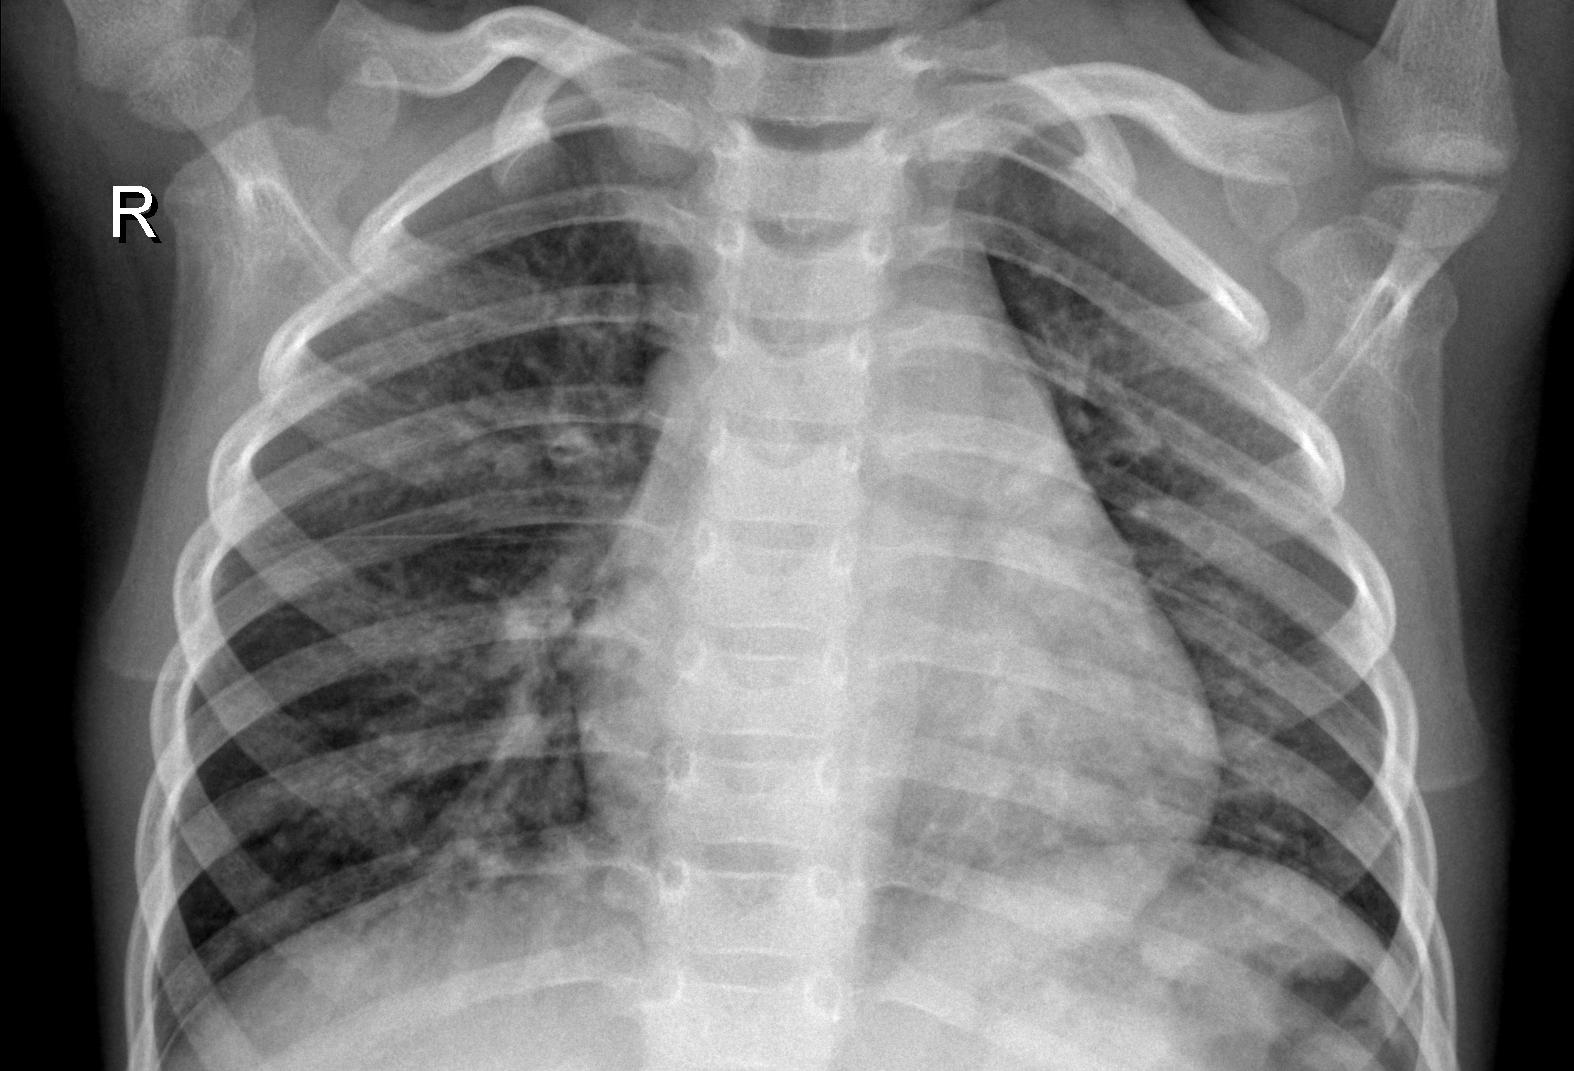
Diagnosis: PNEUMONIA